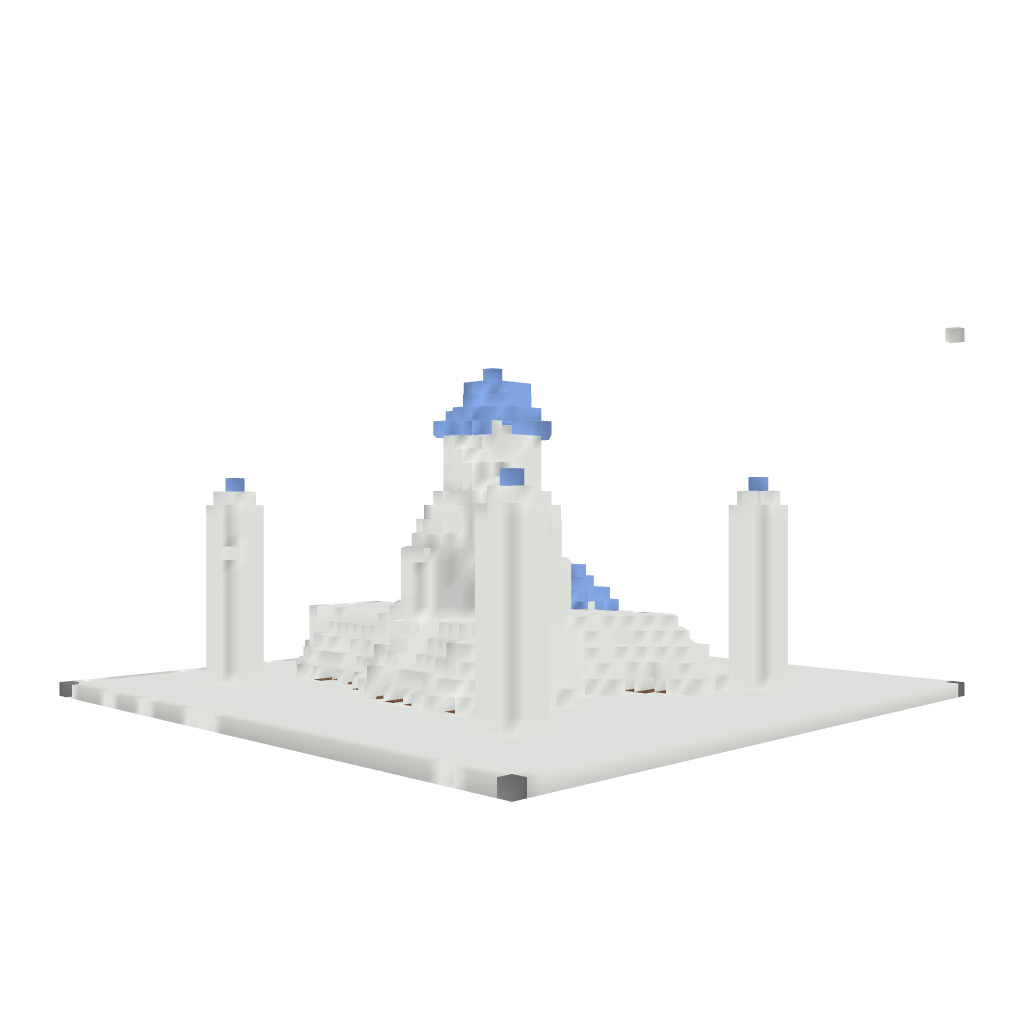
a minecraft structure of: Adventure Time Ice Kingdom - By Cybersneeze